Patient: sex F, age 54
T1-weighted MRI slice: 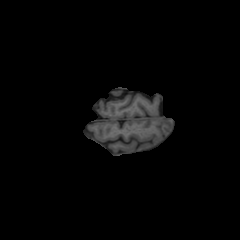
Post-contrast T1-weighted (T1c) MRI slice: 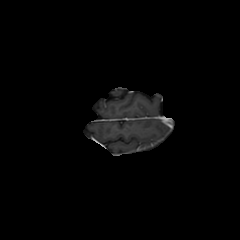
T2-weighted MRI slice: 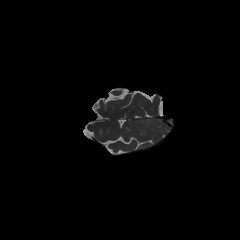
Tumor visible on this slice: no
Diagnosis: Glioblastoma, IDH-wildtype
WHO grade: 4